Field crop: maize
Growth stage: 2
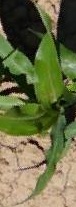
Species: maize